Question: With the code I'm using '(r' ', ' '),' changes to 'a a a a(r' a', a' a'),' when it should change to '(r' a', ' '),'. What's a more natural way to do this? How do I do this with 're.sub'?
Current code, see <URL>
'''
for key, value in newgroupdict.items():
try:
newstr = newstr.replace(re.search(e, line).group(key), value)
except:
pass
'''
Examples:
'''
Expression: \s*(?:url)?\(r?<URL>,
String: (r'^$', direct_to_template, {'template': 'home.html'}),
Dictionary: {u'pattern': u'^$abc', u'type': u'direct to template', u'template': u'home.html'}
Output: (r'^$abc', direct_to_template, {'template': 'home.html'}),
Expression: \s*(?:url)?\(r?<URL>,
String: (r'^urls/', 'urls.views.urls'),
Dictionary: {u'pattern': u'^new_urls_pattern/', u'type': u'view', u'view': u'urls.views.urls'}
Output: (r'^new_urls_patterns/', 'urls.views.urls'),
================= Incorrect Output ========================
Expression: \s*(?:url)?\(r?<URL>,
String: (r'^urls/', 'urls'),
Dictionary: {u'pattern': u'^new_urls_pattern/', u'type': u'view', u'view': u'urlsxyz'}
Incorrect Output: (r'^urlsxyz/', 'urlsxyz'),
Correct Output: (r'^urls/', 'urlsxyz'),
'''

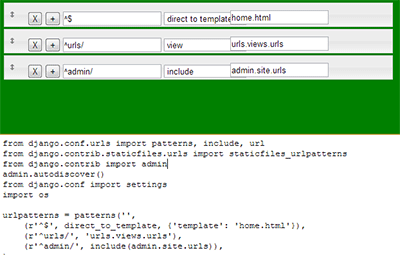
Answer: There are many ways to achieve this with a regexp, here's one:
'''
In [23]: re.sub(r"'([^']+)'", r"'a'", "(r' ', ' '),", 1)
Out[23]: "(r' a', ' '),"
'''
I'm not a good teacher and regexps are tricky to understand, still I'll try to break this down to you:
- <URL>- - - - -
1. ' will match a ' in your string subject,
2. ( opens group , anything found between this and ) will be in group ,
3. [^'] matches any character except ',
4. + means that the previous character class ([^']) can be repeated,
5. ' will match the '
- - ''''''- '''''- ''''''
Feel free to experiment with it, remove the count argument and stuff like that. But you will to learn regexp at some point, so you should see that as a great opportunity to read <URL>. Knowing to regexp will make you a much better programmer and give you power over text data.